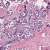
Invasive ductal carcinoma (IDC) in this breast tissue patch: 1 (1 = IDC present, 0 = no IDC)